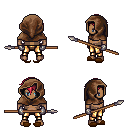
a pixel art fantasy rpg character, male body template, human, dark skin, leather shoulder armor, gold greaves, ruby red short bangs hairstyle, cloth hood, metal gloves, brown slippers, spear, four views (front, back, left, right), 2x2 character sprite sheet, small pixel art, hard edges, no anti-aliasing